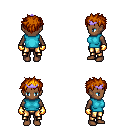
a pixel art fantasy rpg character, female body template, human, dark skin, teal sleeveless shirt, gold greaves, dark blonde bedhead hairstyle, purple tiara, gold gloves, four views (front, back, left, right), 2x2 character sprite sheet, small pixel art, hard edges, no anti-aliasing